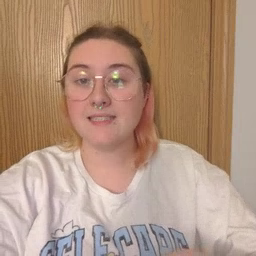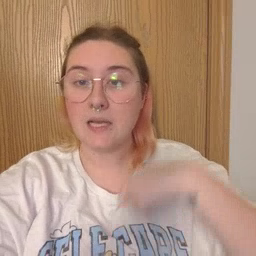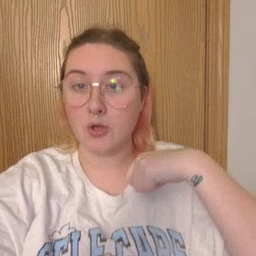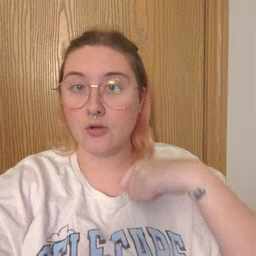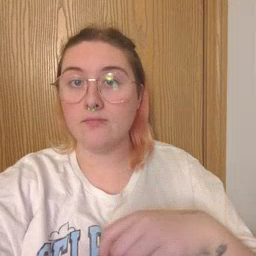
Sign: zipper